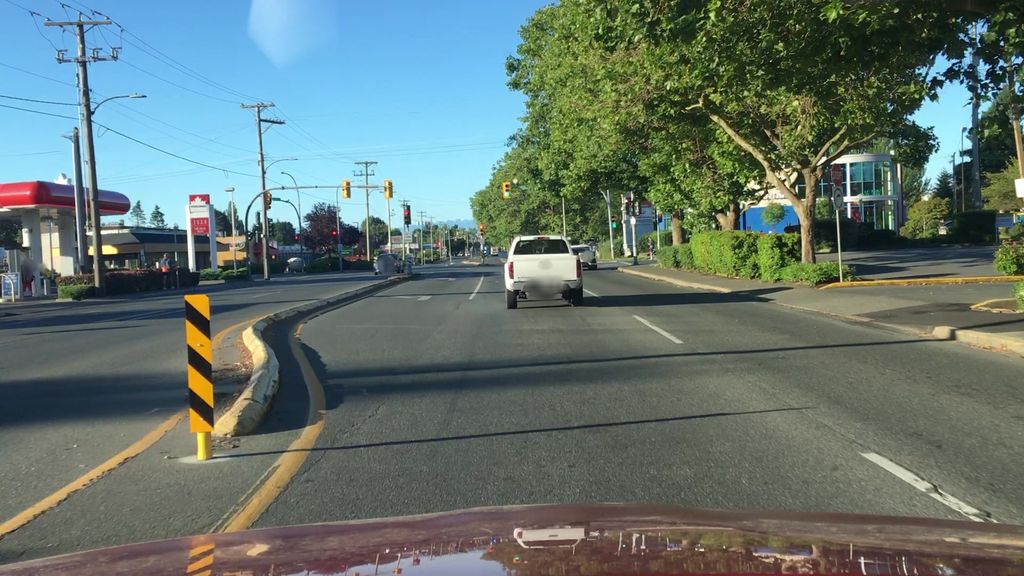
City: victoria